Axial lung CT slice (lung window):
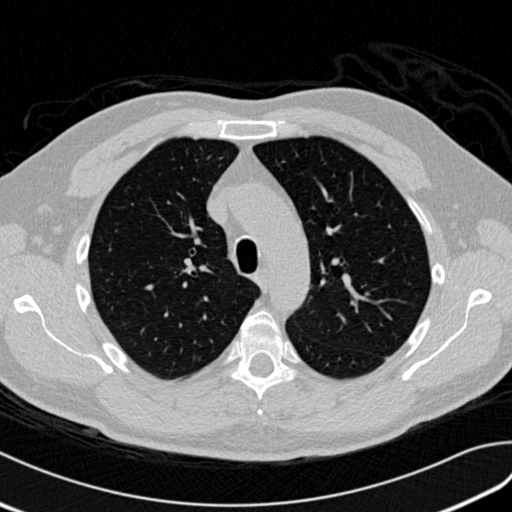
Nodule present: no